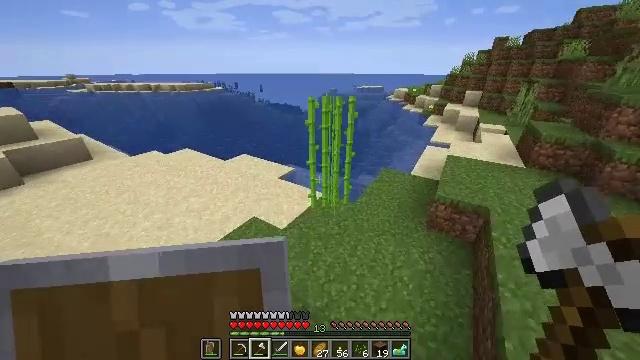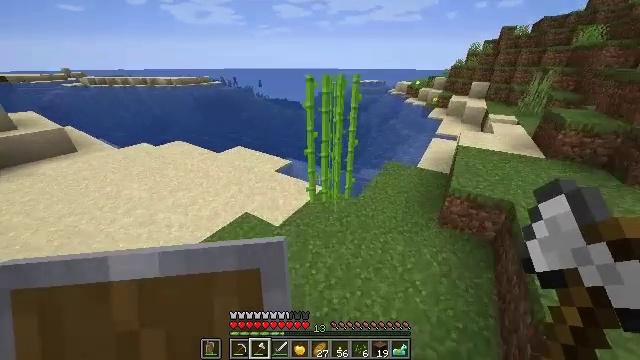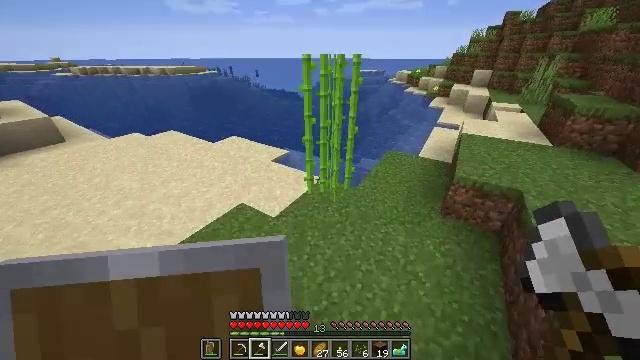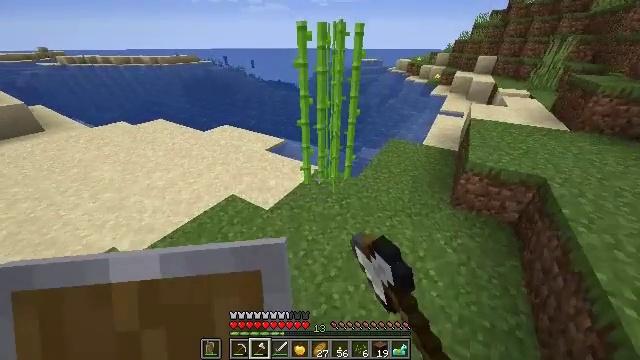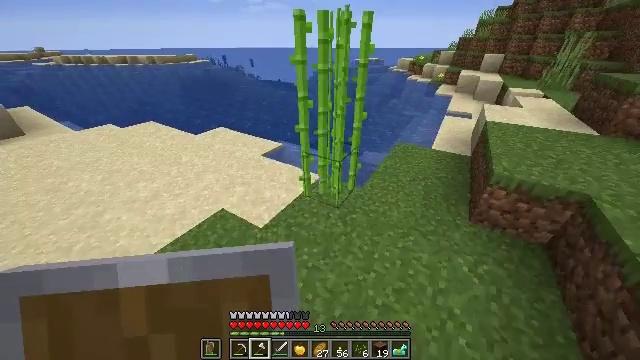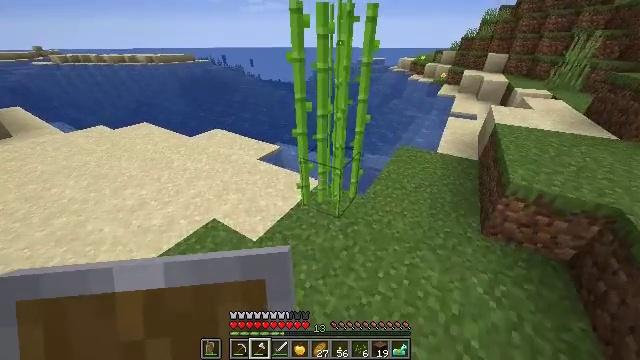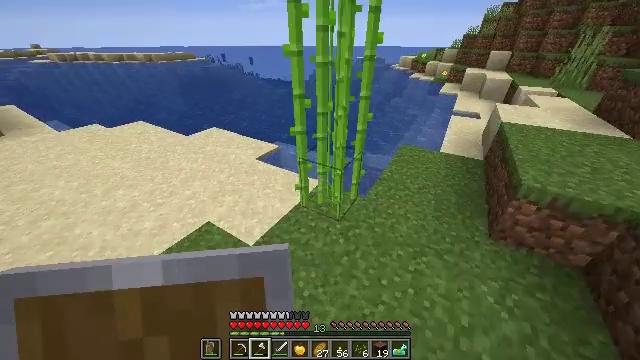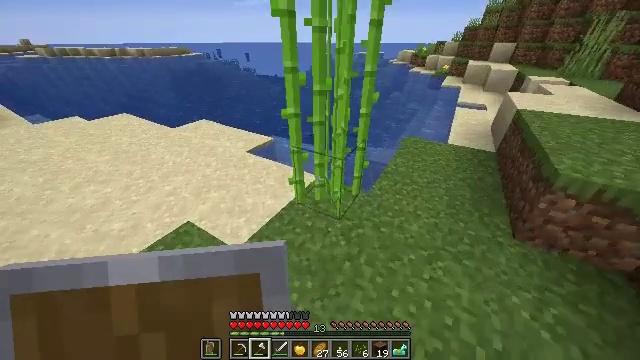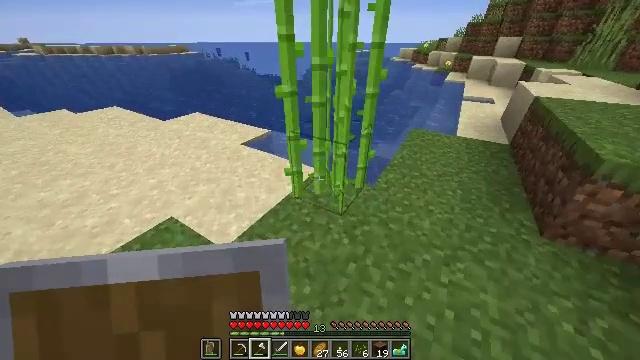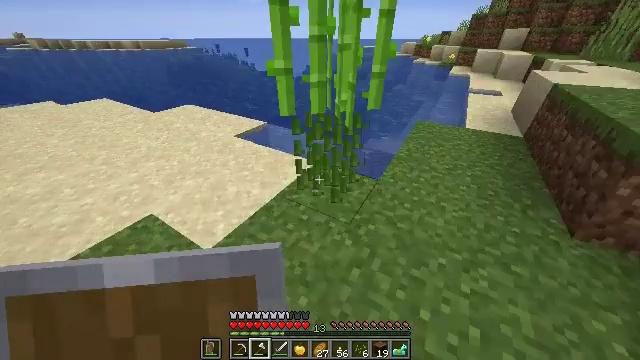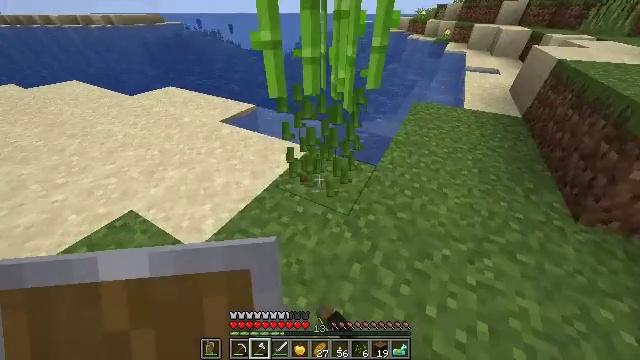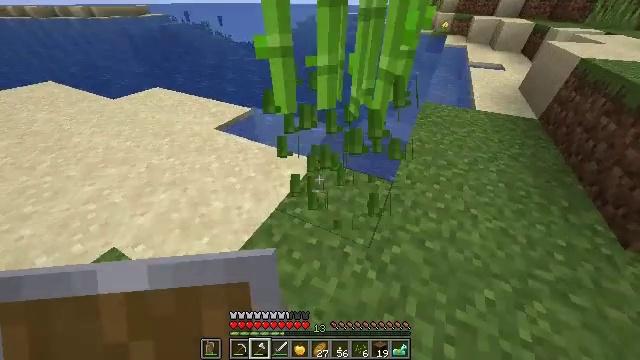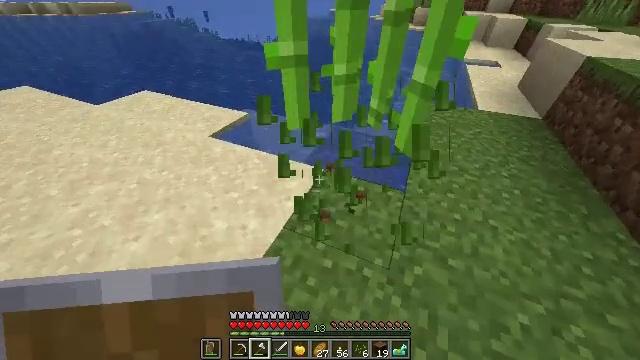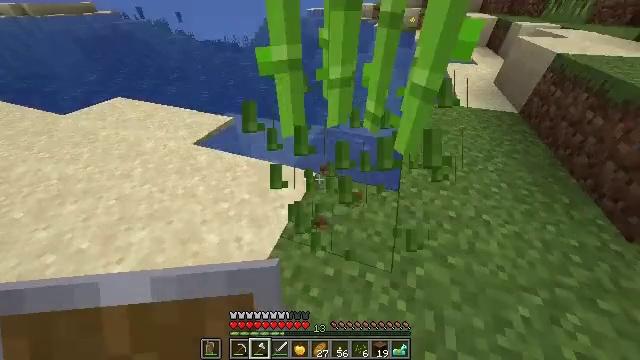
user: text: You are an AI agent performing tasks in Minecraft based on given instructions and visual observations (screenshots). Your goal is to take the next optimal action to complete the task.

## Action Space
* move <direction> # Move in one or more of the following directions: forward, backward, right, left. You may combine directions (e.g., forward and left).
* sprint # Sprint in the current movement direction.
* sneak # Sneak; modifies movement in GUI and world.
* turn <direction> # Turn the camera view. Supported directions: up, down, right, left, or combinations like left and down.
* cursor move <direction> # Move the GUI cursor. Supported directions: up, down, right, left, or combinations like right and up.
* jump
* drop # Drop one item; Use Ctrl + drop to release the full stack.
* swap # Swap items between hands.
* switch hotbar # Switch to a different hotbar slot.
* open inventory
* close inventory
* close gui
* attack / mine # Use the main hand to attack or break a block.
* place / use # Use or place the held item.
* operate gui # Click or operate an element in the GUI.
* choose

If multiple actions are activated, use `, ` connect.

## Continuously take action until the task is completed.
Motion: motion action
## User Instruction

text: Collect sugar cane near water sources.
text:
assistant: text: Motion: move forward
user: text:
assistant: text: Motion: move forward, turn down, attack / mine
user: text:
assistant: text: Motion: move forward, turn down, attack / mine
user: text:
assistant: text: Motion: move forward, attack / mine
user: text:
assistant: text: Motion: move forward, attack / mine
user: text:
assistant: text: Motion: move forward
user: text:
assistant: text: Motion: move forward
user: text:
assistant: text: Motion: move forward
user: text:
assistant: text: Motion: move forward, attack / mine
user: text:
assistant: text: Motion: move forward and move left, turn right and down, attack / mine
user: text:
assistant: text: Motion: move forward and move left, turn right and down, attack / mine
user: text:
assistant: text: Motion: move forward and move left, turn right, attack / mine
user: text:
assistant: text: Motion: move left, turn right
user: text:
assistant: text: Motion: no_op